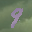
Label: 9